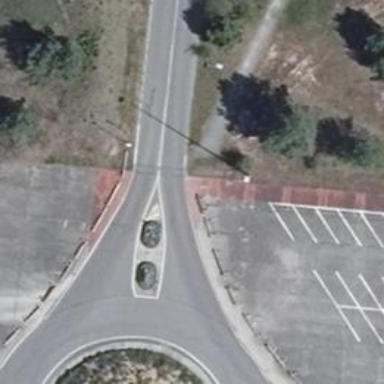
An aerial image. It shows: Unclassified road with asphalt surface and traffic calming island.